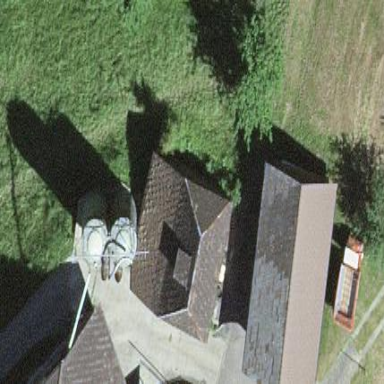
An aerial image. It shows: Rural barn.